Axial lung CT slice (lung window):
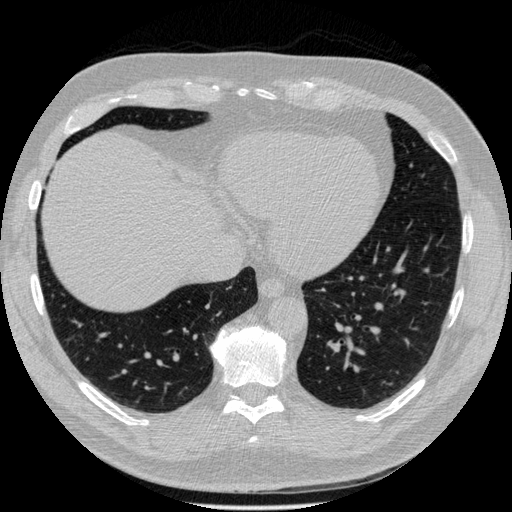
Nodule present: no